The image folds the raw vibration samples of a bearing signal into a 2-D grayscale square (signal-to-image encoding). Classify the bearing condition as one of: normal, inner_race, outer_race, ball.
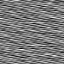
Answer: normal